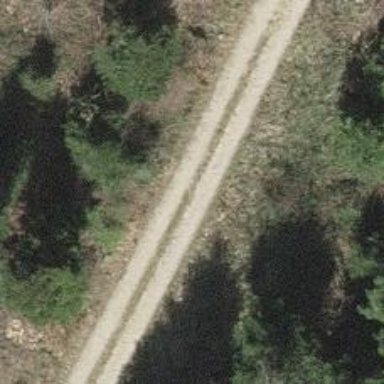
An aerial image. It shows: Unpaved track road.